Question: I have:
'''
JTextPane jtextPane = new JTextPane();
jtextPane.setEditorKit(new HTMLEditorKit());
...
'''
Then later I try to add an unordered list button to the toolbar such that the action is:
'''
Action insertBulletAction =
HTMLEditorKit.InsertHTMLTextAction ("Bullets", "<ul><li> </li></ul>",
HTML.Tag.P, HTML.Tag.UL);
JButton insertBulletJButton = new JButton(insertBulletAction);
'''
And this does include the proper code if I take a dump of the html that's generated. However it will be rendered really badly, as in not even close to reasonable as illustrated below:

However if I do:
'''
jtextPane.setText(jtextPane.getText());
jtextPane.repaint();
'''
Then all is well. I can also make it work by setting the text before I make the jtextPane visible.
This is really odd and I don't understand why I'd have to do a 'setText(getText())' followed by a 'repaint()'.
PS: This is very similar to this question: <URL> And it works except that it's not rendering correctly. I don't know if it has to do with HTMLEditorKit vs RTFEditorKit, but something i causing the rendering to fail. The html source code under is perfect...
PS2: <URL> but it also didn't show a solution.
Update: Here is the full code as requested, but there isn't much else...
'''
public static void main(String[] args)
{
JFrame jframe = new JFrame();
jframe.setSize(800, 600);
jframe.setVisible(true);
JTextPane jtextPane = new JTextPane();
jtextPane.setEditorKit(new HTMLEditorKit());
Action insertBulletAction = new HTMLEditorKit.InsertHTMLTextAction ("Bullets",
"<ul><li> </li></ul>", HTML.Tag.P, HTML.Tag.UL);
JButton insertBulletJButton = new JButton(insertBulletAction);
insertBulletJButton.setRequestFocusEnabled(false);
jframe.setLayout(new BorderLayout());
jframe.add(new JScrollPane(jtextPane));
jframe.add(insertBulletJButton, BorderLayout.SOUTH);
}
'''
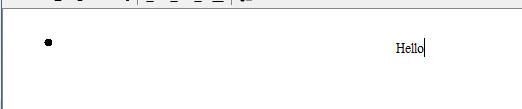
Answer: The answer is actually quite complex. Basically the 'InsertHtmlAction' is just not good enough by itself. You need a lot of work and logic to get to a working list action. So you definitely have to override the Action class. Basically the parameters of the 'InsertHtmlAction' will change depending on where in the html code you are.
That being said, I studied several open source solutions to get a better understanding for what was all involved. Many long hours later (and many hours spent beforehand as well), and I was finally able to figure it out well enough for what I needed. But it is fairly complex. Too complex to write about here, it would take a chapter of a book just to explain the concepts. And even then I'm still fuzzy on some details (I'm still working through it).
I can now understand why people sell components for this!
I found that most open source solutions don't really deal nicely with lists. They generally somewhat work but most have glaring bugs. That or they just don't really handle anything but the most basic cases of lists.
to understand how they work to get a better understanding of everything. I unfortunately found the documentation lacking or hard to understand, so looking at these projects helped me more than anything else.
The most helpful
- <URL>
Moderately helpful (more complex, buggy, less relevant, etc.)
- <URL>
Additional links
- <URL>
Paid
- <URL>